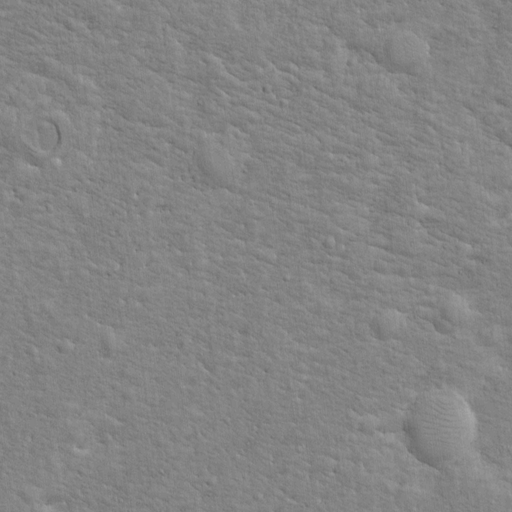
Classes present: Background